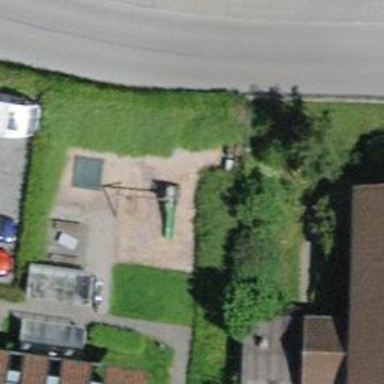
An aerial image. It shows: Playground area for leisure activities on the land.